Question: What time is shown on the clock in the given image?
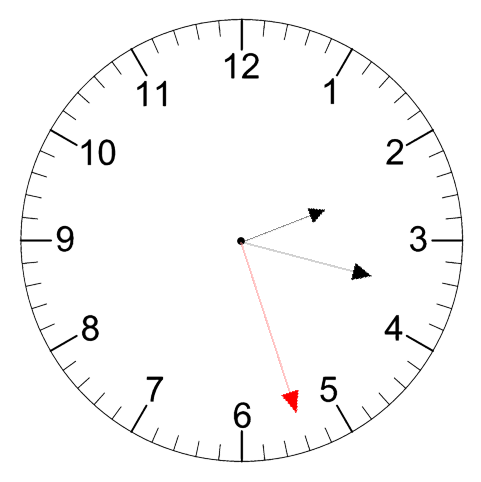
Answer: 02:17:27